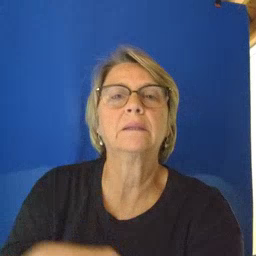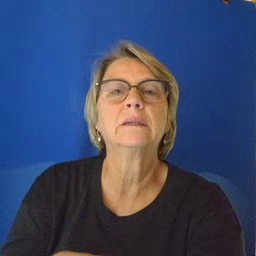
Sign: outside